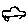
Label: car